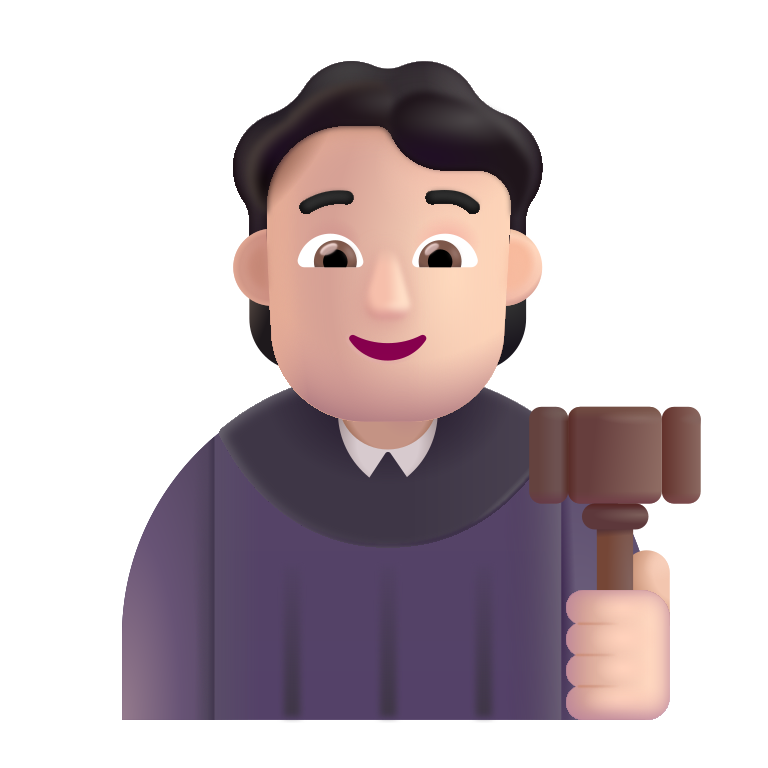
judge color light